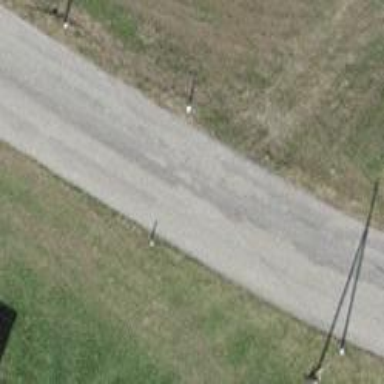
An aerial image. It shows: Tertiary road.